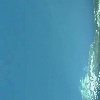
Label: water